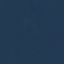
Land use / land cover: SeaLake